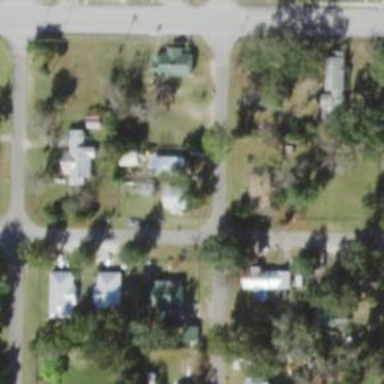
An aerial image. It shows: Single-family residential area.